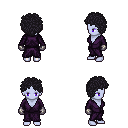
a pixel art fantasy rpg character, female body template, dark elf, purple skin, purple robe, teal pants, raven curly afro hairstyle, metal gloves, four views (front, back, left, right), 2x2 character sprite sheet, small pixel art, hard edges, no anti-aliasing